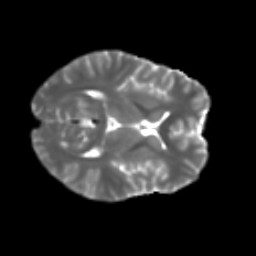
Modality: T2w
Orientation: axial
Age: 23
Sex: female
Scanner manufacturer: ge
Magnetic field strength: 3 T
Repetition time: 7.8 s
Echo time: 0.0606 s